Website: macys
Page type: account-selection
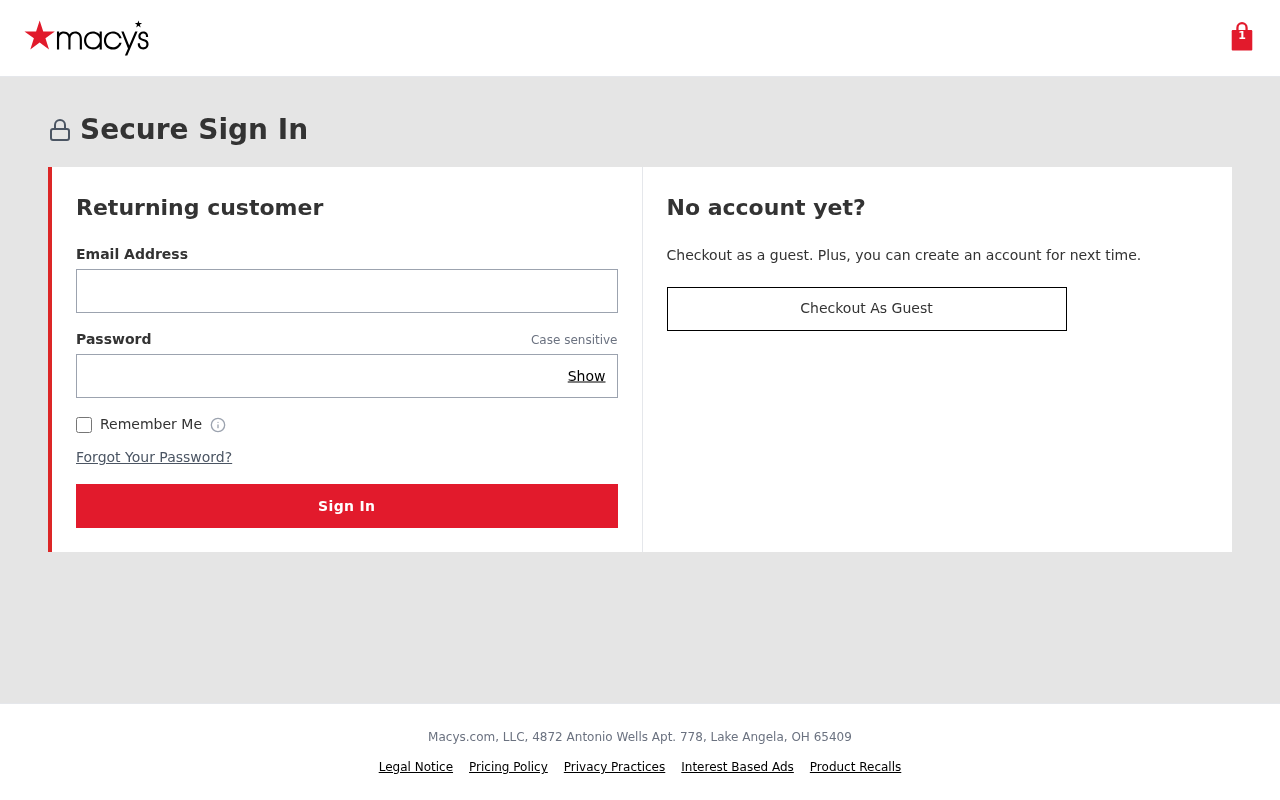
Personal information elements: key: PII_EMAIL
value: areese@gmail.com
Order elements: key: ORDER_NUM_ITEMS
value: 1